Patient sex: M
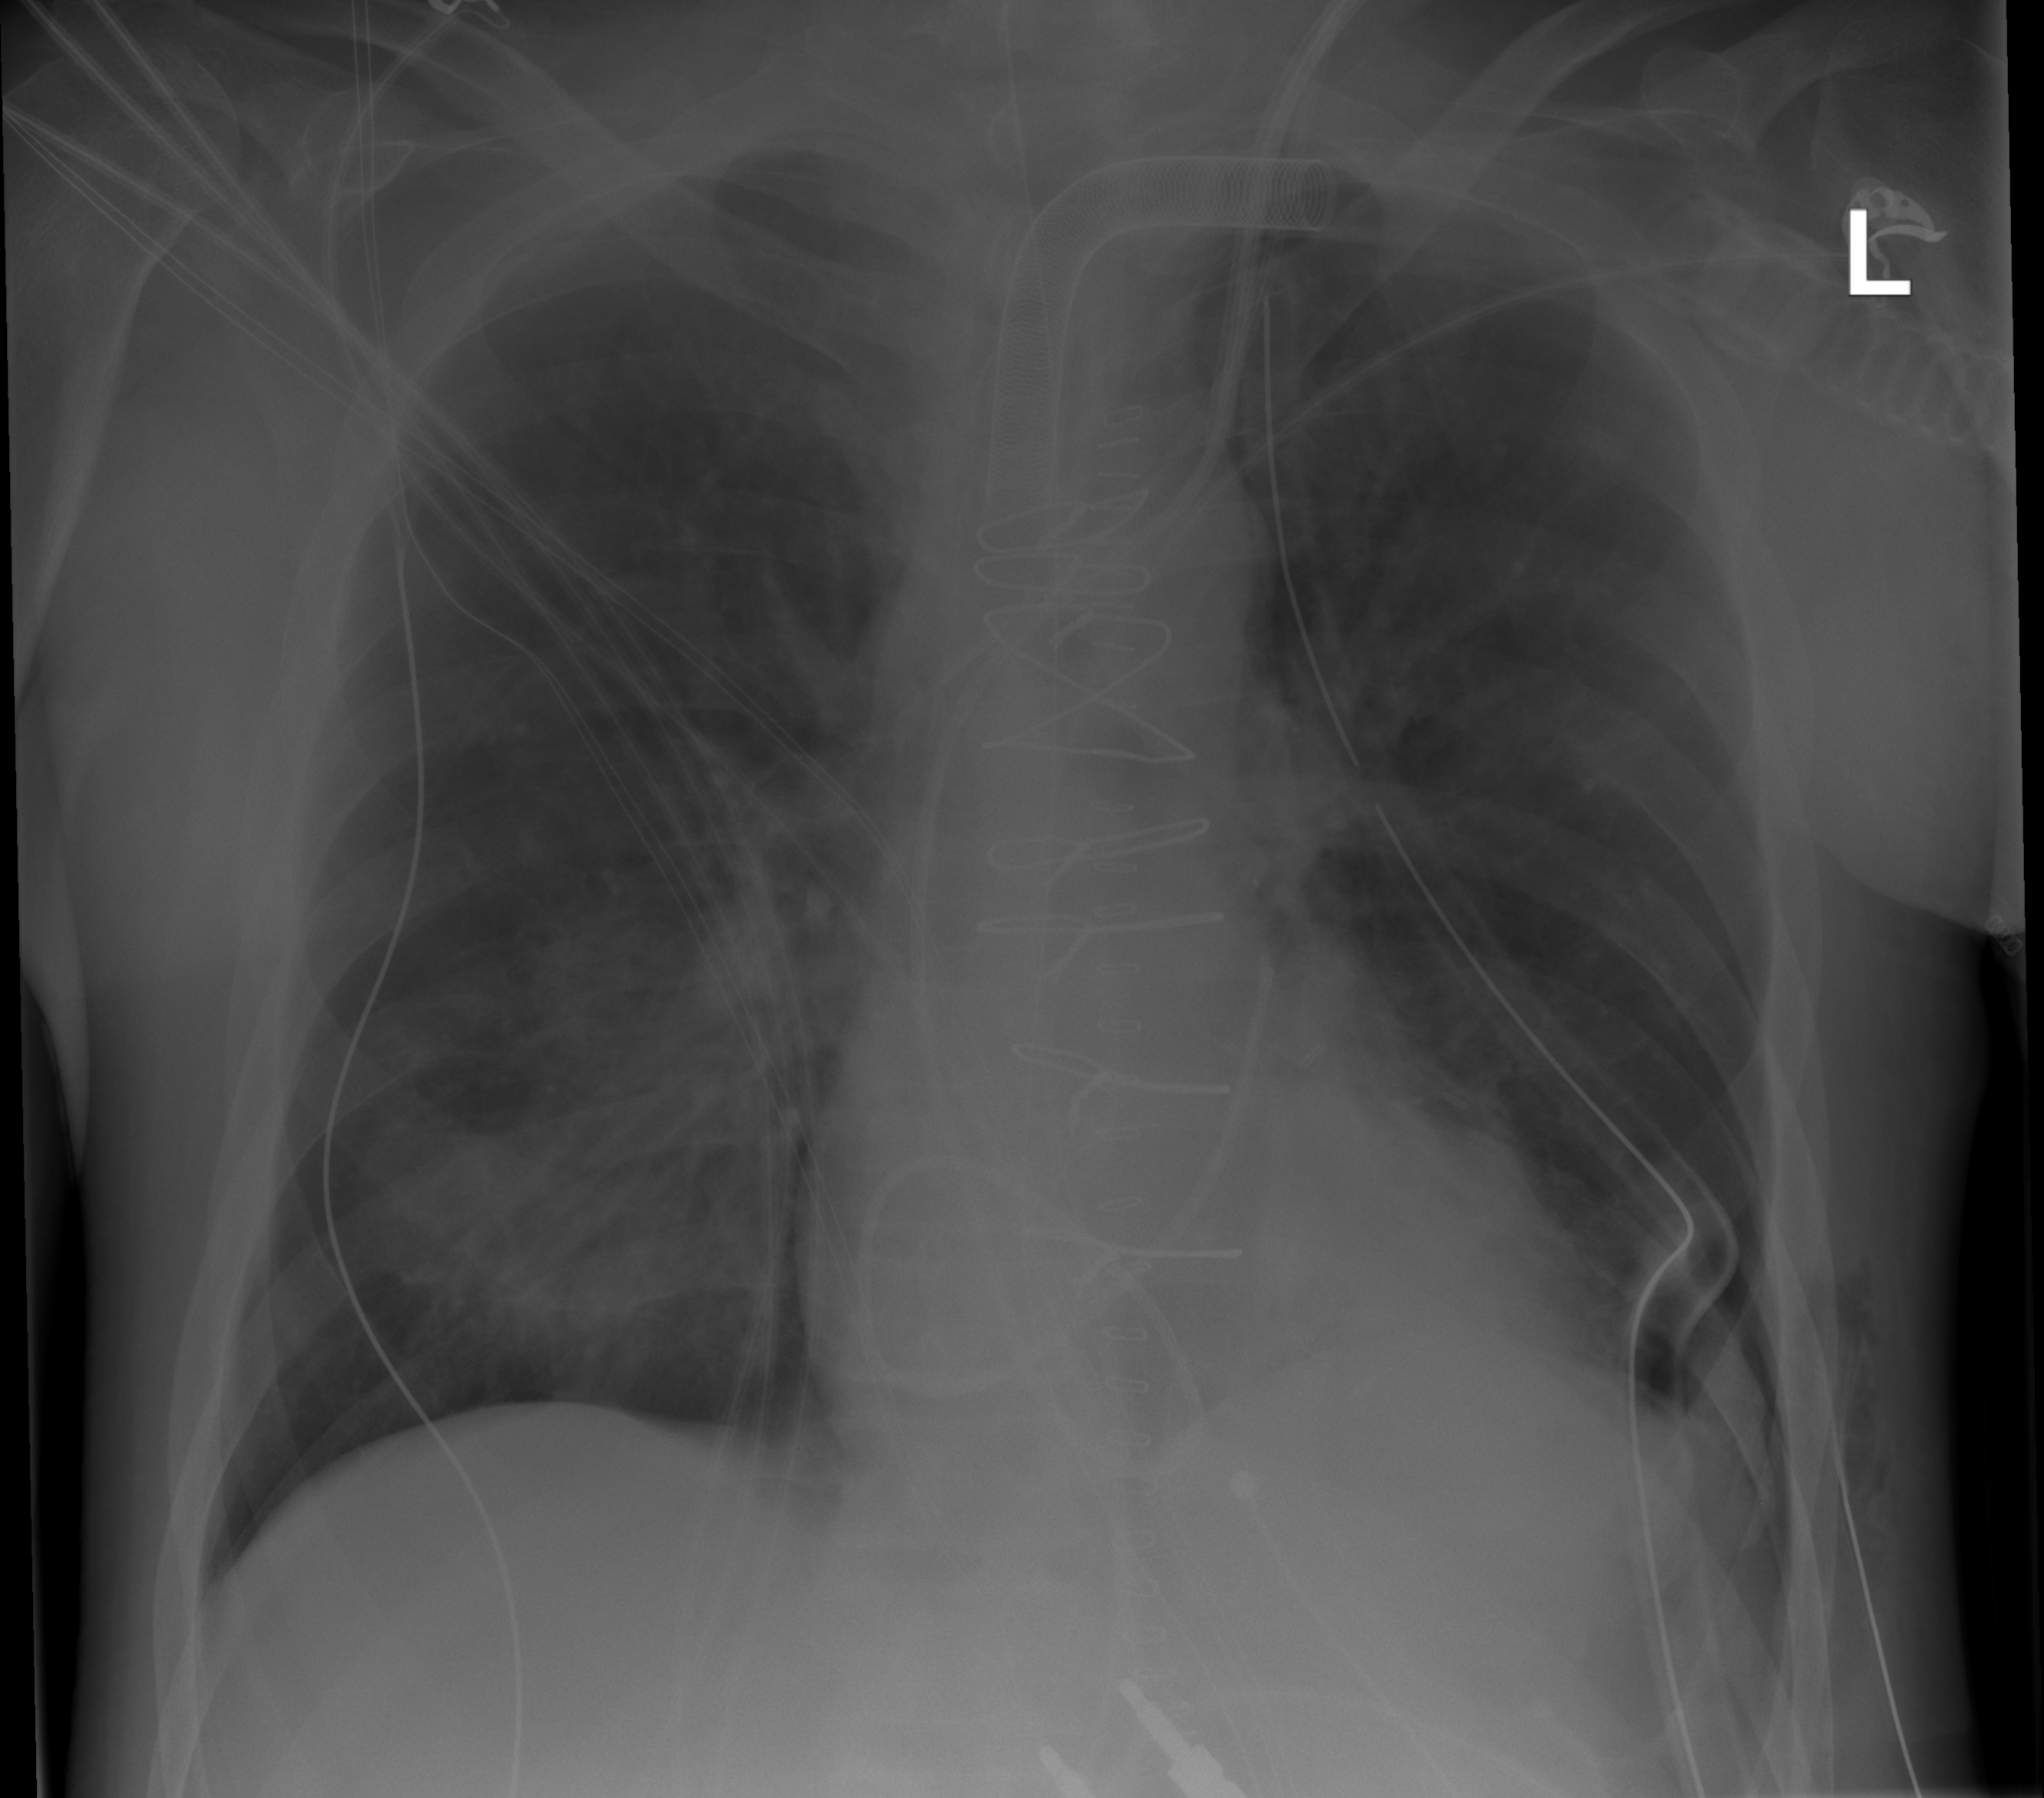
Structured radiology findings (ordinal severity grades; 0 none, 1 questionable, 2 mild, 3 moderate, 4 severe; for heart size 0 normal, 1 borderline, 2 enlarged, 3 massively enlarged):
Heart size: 0
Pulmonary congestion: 2
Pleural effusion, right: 0
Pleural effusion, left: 0
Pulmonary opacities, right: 1
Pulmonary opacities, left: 0
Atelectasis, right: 0
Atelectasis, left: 0